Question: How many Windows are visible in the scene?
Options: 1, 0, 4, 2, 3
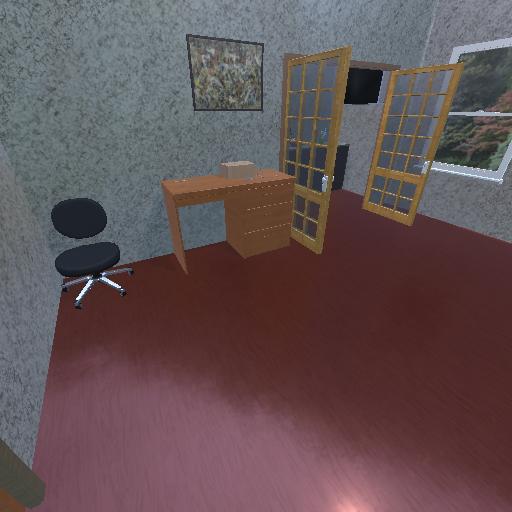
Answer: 1